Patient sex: F
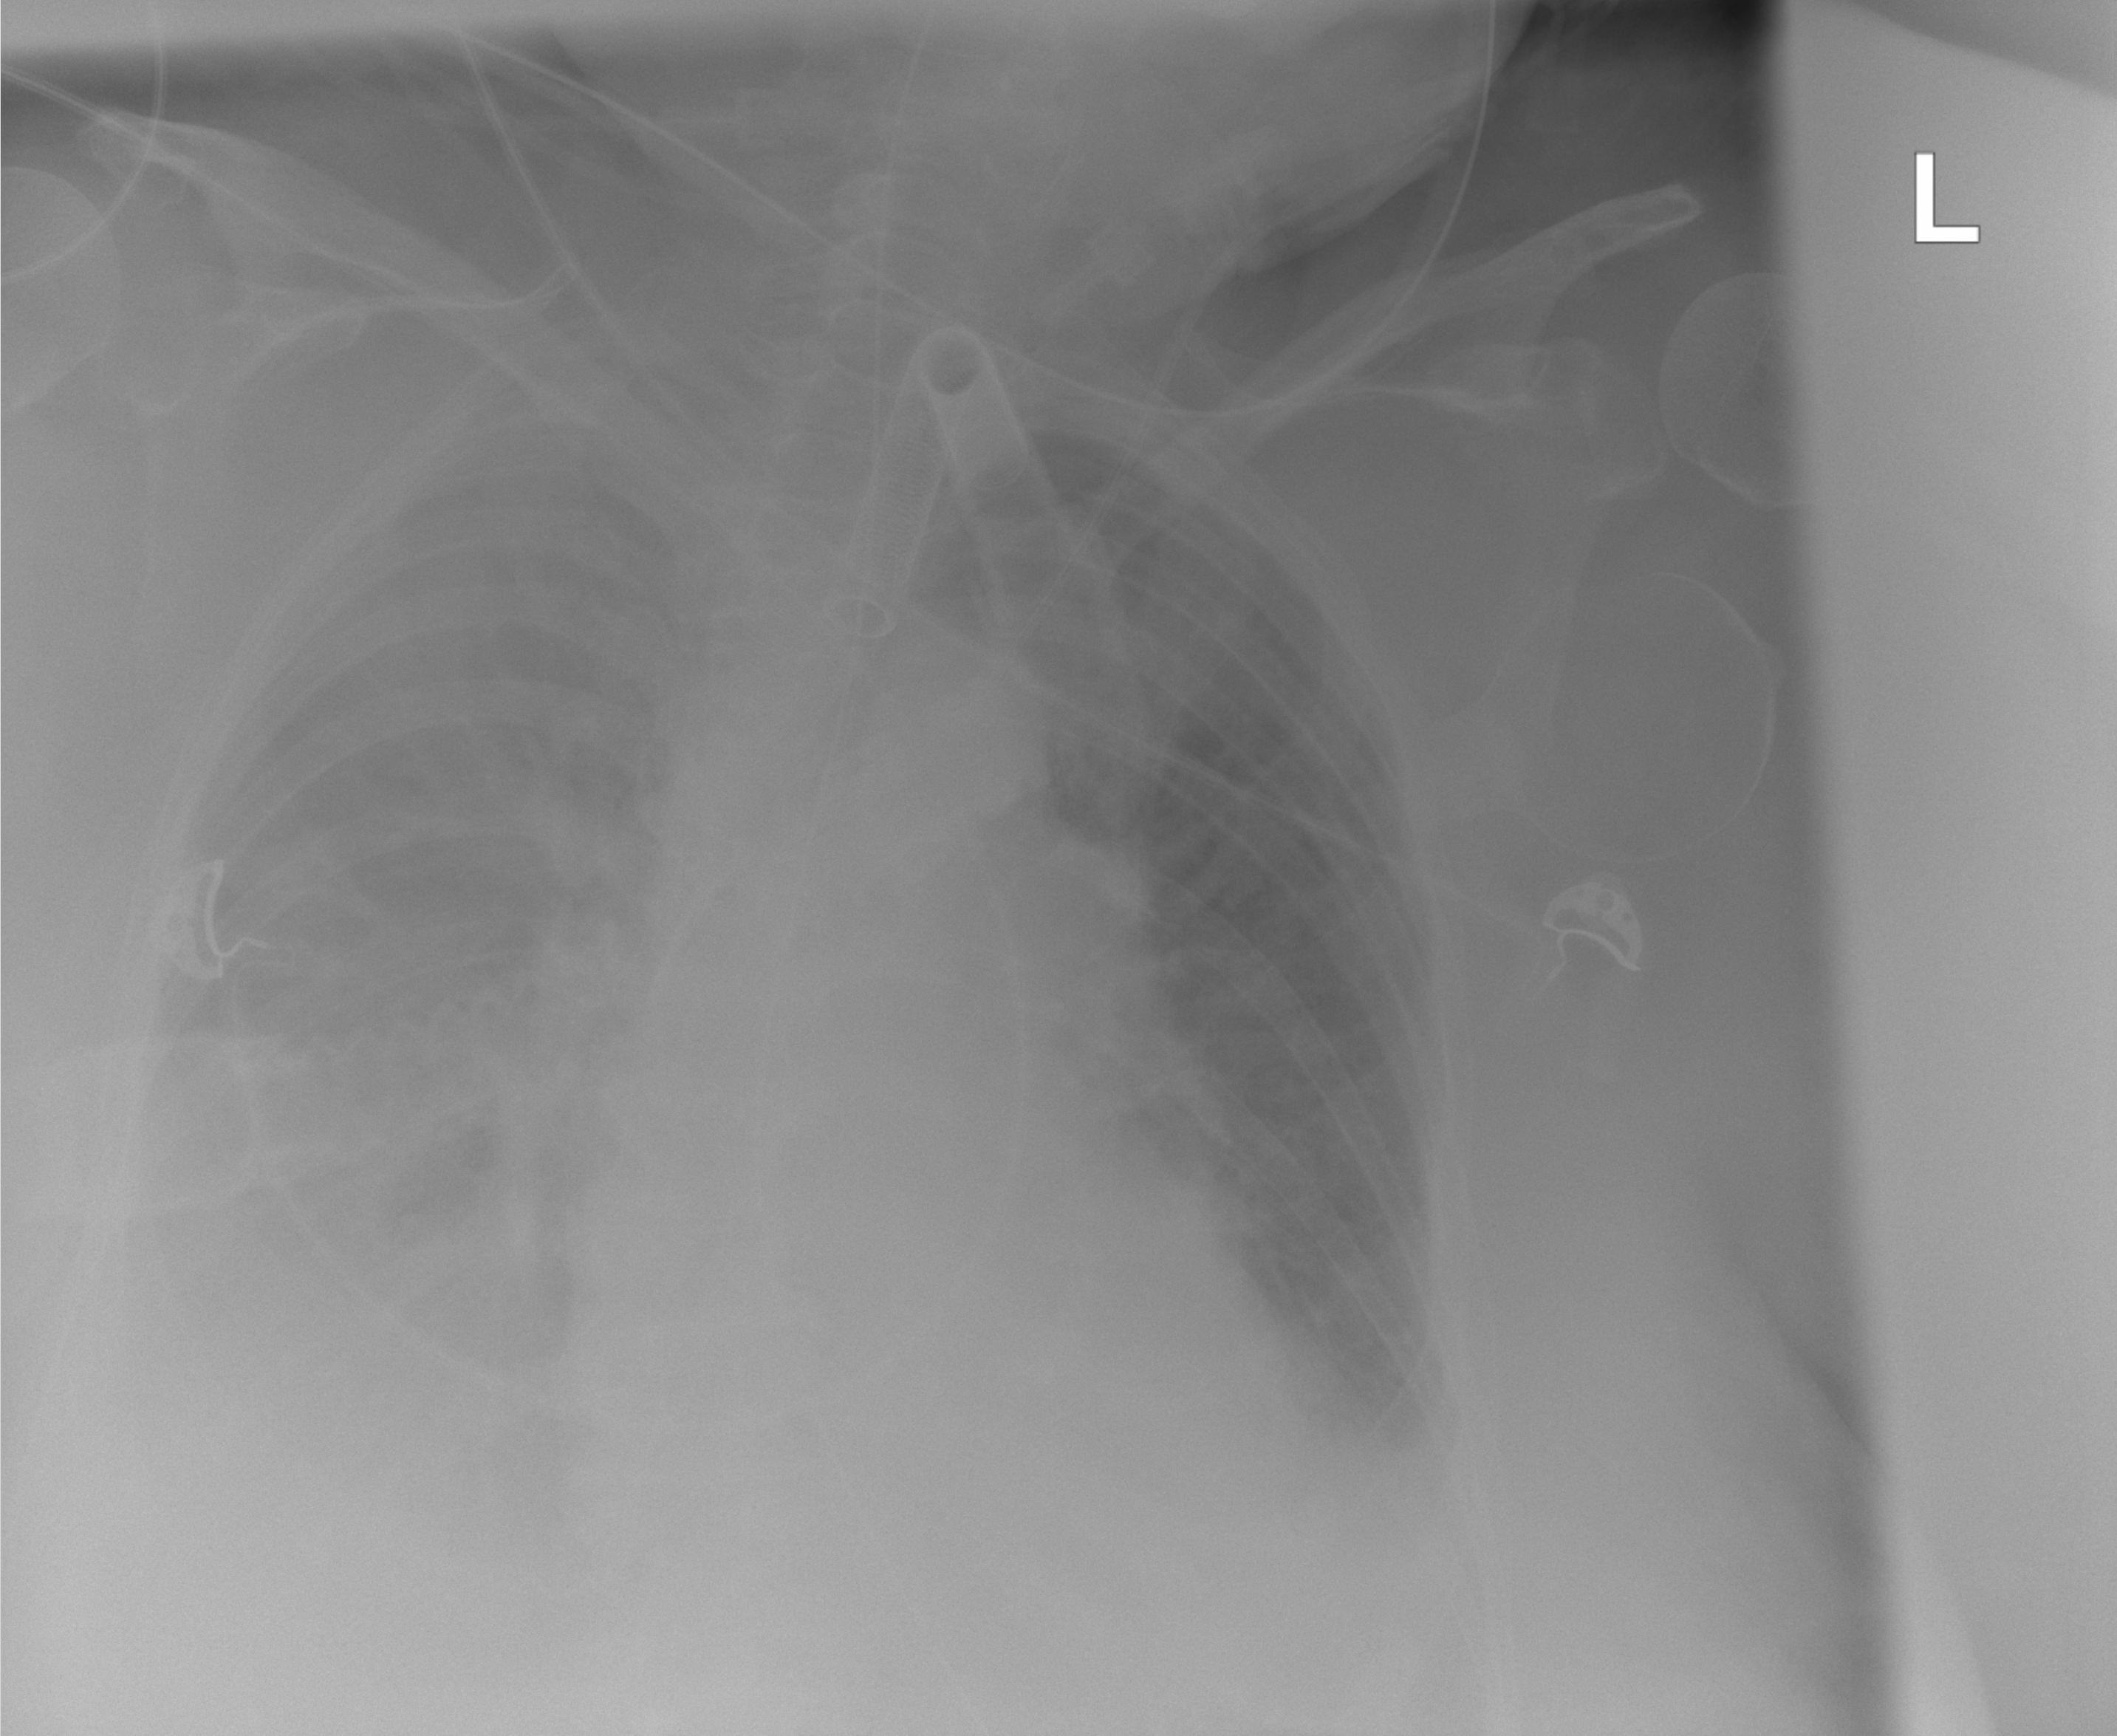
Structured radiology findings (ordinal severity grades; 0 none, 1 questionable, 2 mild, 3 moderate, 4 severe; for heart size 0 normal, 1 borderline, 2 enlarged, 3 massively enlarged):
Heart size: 0
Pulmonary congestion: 3
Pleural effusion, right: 3
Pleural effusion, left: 2
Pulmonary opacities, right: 0
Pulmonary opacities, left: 0
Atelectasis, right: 2
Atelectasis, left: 2